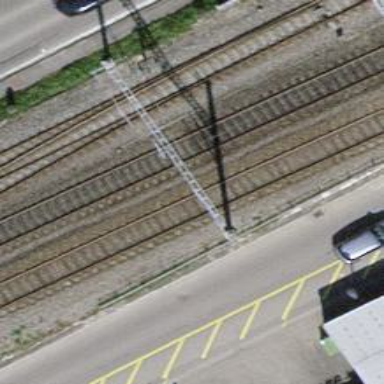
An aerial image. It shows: Single railway track with electrified contact line.